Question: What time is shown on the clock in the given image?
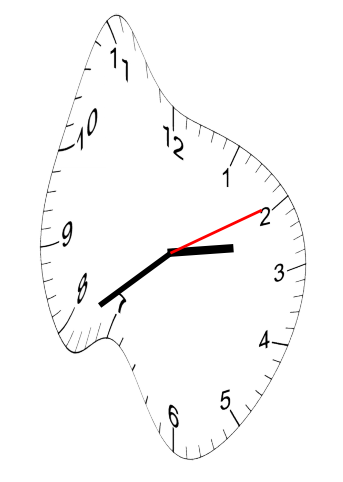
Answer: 02:39:10